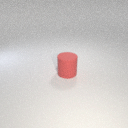
large red rubber cylinder